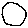
Label: circle